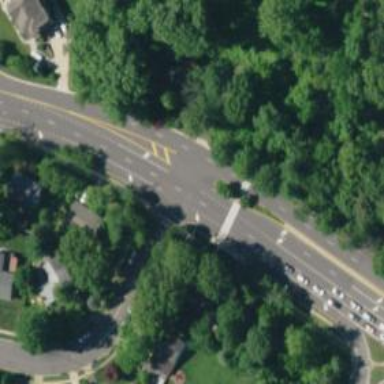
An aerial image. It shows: Uncontrolled road crossing with lines marking the way.